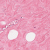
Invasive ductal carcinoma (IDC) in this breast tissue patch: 0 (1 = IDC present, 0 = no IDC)